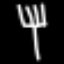
Label: fork